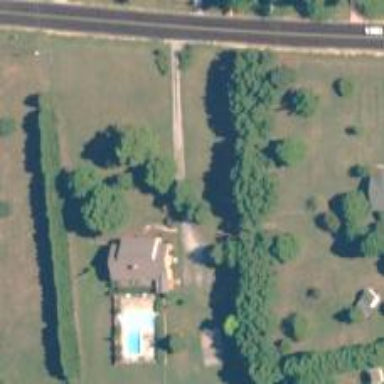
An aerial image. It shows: Driveway.